Question: While after finishing installing and configuring successfully the MobileFirst 7.0 Server, I'm getting the issue that the MF server is stucking in "Deploying" when I try to 'Deploy Application' '=>' 'Selecting a MF studio /bin folder .wlapp file'.

And here are some log messages from Tomcat log files:
'''
10614 WorklightManagementPU-mysql INFO [pool-2-thread-1] openjpa.Runtime - Though you are using optimistic transactions, OpenJPA is now beginning a datastore transaction because you have requested a lock on some data.
10646 WorklightManagementPU-mysql INFO [pool-2-thread-1] openjpa.Runtime - Though you are using optimistic transactions, OpenJPA is now beginning a datastore transaction because you have requested a lock on some data.
10682 WorklightManagementPU-mysql INFO [pool-2-thread-1] openjpa.Runtime - Though you are using optimistic transactions, OpenJPA is now beginning a datastore transaction because you have requested a lock on some data.
Jun 03, 2015 2:03:32 PM com.ibm.worklight.admin.actions.ApplicationDeploymentTransaction beforeAll
SEVERE: Failed to generate download links to transfer data during the deployment of applications. See the next exception in the log. Switch to direct data transfer via JMX. This is not fatal but it requires larger memory than the data transfer with download links.
Jun 03, 2015 2:03:32 PM com.ibm.worklight.admin.actions.BaseTransaction internalRun
SEVERE: BaseTransaction.internalRun() Exception
<openjpa-1.2.2-r422266:898935 nonfatal user error> org.apache.openjpa.persistence.ArgumentException: Object "com.ibm.worklight.dataaccess.jpa.entity.ProjectEntity-com.ibm.worklight.dataaccess.jpa.entity.ProjectEntity-1" is not managed by this context.
FailedObject: com.ibm.worklight.dataaccess.jpa.entity.ProjectEntity-com.ibm.worklight.dataaccess.jpa.entity.ProjectEntity-1
at org.apache.openjpa.persistence.EntityManagerImpl.processArgument(EntityManagerImpl.java:1216)
at org.apache.openjpa.kernel.BrokerImpl.processArgument(BrokerImpl.java:2149)
at org.apache.openjpa.kernel.BrokerImpl.gatherCascadeRefresh(BrokerImpl.java:2816)
at org.apache.openjpa.kernel.BrokerImpl.refresh(BrokerImpl.java:2793)
at org.apache.openjpa.kernel.DelegatingBroker.refresh(DelegatingBroker.java:1078)
at org.apache.openjpa.persistence.EntityManagerImpl.refresh(EntityManagerImpl.java:688)
at com.ibm.worklight.admin.actions.BaseTransaction.setNewProjectTransactionID(BaseTransaction.java:643)
at com.ibm.worklight.admin.actions.BaseTransaction.internalRun(BaseTransaction.java:336)
at com.ibm.worklight.admin.actions.BaseTransaction$1.run(BaseTransaction.java:235)
at java.util.concurrent.ThreadPoolExecutor.runWorker(ThreadPoolExecutor.java:1145)
at java.util.concurrent.ThreadPoolExecutor$Worker.run(ThreadPoolExecutor.java:615)
at java.lang.Thread.run(Thread.java:745)
Jun 03, 2015 2:03:32 PM com.ibm.worklight.admin.actions.BaseTransaction$1 run
SEVERE: internalRun() Exception
<openjpa-1.2.2-r422266:898935 nonfatal user error> org.apache.openjpa.persistence.ArgumentException: Object "com.ibm.worklight.dataaccess.jpa.entity.ProjectEntity-com.ibm.worklight.dataaccess.jpa.entity.ProjectEntity-1" is not managed by this context.
FailedObject: com.ibm.worklight.dataaccess.jpa.entity.ProjectEntity-com.ibm.worklight.dataaccess.jpa.entity.ProjectEntity-1
at org.apache.openjpa.persistence.EntityManagerImpl.processArgument(EntityManagerImpl.java:1216)
at org.apache.openjpa.kernel.BrokerImpl.processArgument(BrokerImpl.java:2149)
at org.apache.openjpa.kernel.BrokerImpl.gatherCascadeRefresh(BrokerImpl.java:2816)
at org.apache.openjpa.kernel.BrokerImpl.refresh(BrokerImpl.java:2793)
at org.apache.openjpa.kernel.DelegatingBroker.refresh(DelegatingBroker.java:1078)
at org.apache.openjpa.persistence.EntityManagerImpl.refresh(EntityManagerImpl.java:688)
at com.ibm.worklight.admin.actions.BaseTransaction.setNewProjectTransactionID(BaseTransaction.java:643)
at com.ibm.worklight.admin.actions.BaseTransaction.internalRun(BaseTransaction.java:336)
at com.ibm.worklight.admin.actions.BaseTransaction$1.run(BaseTransaction.java:235)
at java.util.concurrent.ThreadPoolExecutor.runWorker(ThreadPoolExecutor.java:1145)
at java.util.concurrent.ThreadPoolExecutor$Worker.run(ThreadPoolExecutor.java:615)
at java.lang.Thread.run(Thread.java:745)
Jun 03, 2015 2:04:10 PM com.worklight.core.ilmt.WorklightILMTLogger dumpLicense
INFO: FWLSE0277I: Creating an ILMT record in the file '/var/ibm/common/slm/e1178f0cf1cfd7b4017f37827cae010b.slmtag'.
'''
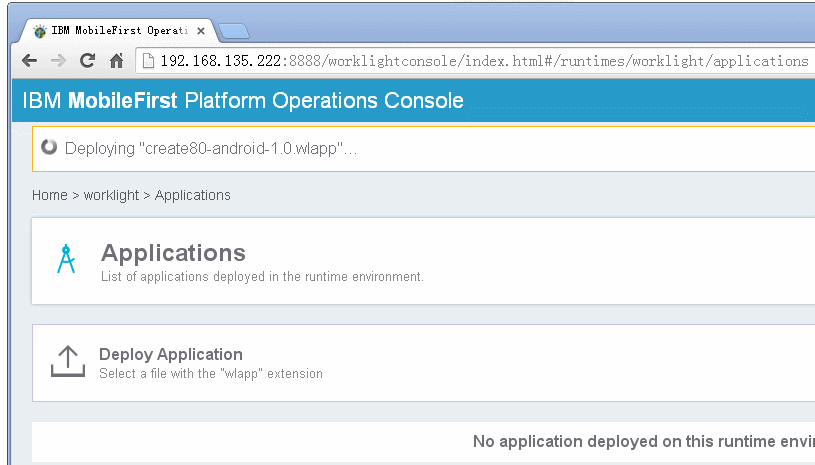
Answer: Finally this issue was solved by setting
'''
max_allowed_packet = 30M
'''
and
'''
binlog_format = mixed
'''
in mysql's 'my.cnf' file.